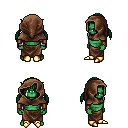
a pixel art fantasy rpg character, male body template, orc, green skin, steel arm armor, robe skirt, green twin-tailed hairstyle, cloth hood, leather bracers, gold boots, four views (front, back, left, right), 2x2 character sprite sheet, small pixel art, hard edges, no anti-aliasing